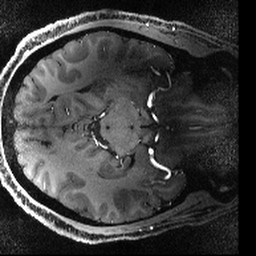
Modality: T1w
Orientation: axial
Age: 32
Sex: male
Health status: healthy
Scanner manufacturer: siemens
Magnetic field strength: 9.4 T
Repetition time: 3.8 s
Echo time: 0.0025 s